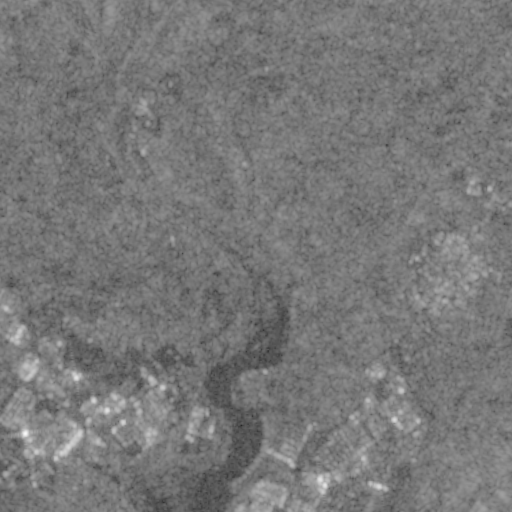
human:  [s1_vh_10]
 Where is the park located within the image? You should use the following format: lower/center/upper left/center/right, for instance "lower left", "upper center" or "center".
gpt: The park is located in the center right of the image.
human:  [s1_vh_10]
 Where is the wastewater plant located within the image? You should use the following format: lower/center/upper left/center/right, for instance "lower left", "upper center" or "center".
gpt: The wastewater plant is located in the center right of the image.
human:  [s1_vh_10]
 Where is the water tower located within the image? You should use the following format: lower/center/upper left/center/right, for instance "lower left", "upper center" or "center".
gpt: The water tower is located in the upper center of the image.
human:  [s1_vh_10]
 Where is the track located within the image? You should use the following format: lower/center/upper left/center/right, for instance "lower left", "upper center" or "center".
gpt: There is no track in the image.

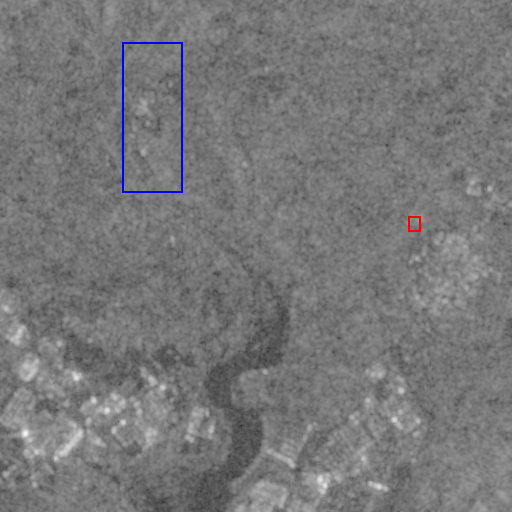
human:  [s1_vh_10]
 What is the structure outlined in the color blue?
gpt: The structure outlined in blue is a quarry.
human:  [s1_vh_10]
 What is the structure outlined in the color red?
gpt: The structure outlined in red is a wastewater plant.
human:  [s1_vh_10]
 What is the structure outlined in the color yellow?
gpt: There is no yellow outline.